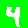
Digit: 4